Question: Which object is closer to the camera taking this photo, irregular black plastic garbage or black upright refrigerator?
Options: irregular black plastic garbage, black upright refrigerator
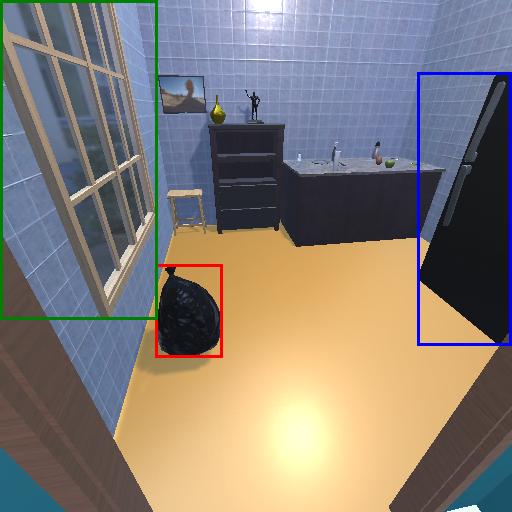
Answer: irregular black plastic garbage